Question: In the <URL>, it says:

Why? I don't see how comprehensions are "more flexible". It seems to me to be only a difference in syntax. I can easily do:
'''
def my_round(i):
return str(round(355/113.0, i))
a = map(my_round, range(1, 6))
'''
I don't see how 'map()' lacks flexibility here.
Can anyone elaborate?
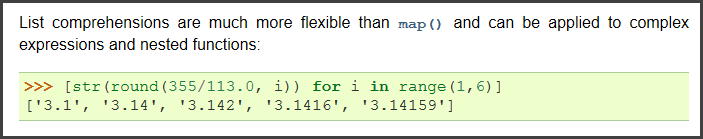
Answer: The difference is small, but you have to write a fully-fledged 'def' including name or a 'lambda' to use nontrivial expressions with 'map', while you can just go and use them in a list comprehension. Also, list comprehensions include filtering while you'd need a seperate 'filter' call for that (inefficient and the parens quickly grow beyond what can be managed easily).